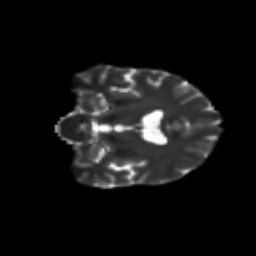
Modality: T2w
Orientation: coronal
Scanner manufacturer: siemens
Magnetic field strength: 3 T
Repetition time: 9.2 s
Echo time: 0.084 s